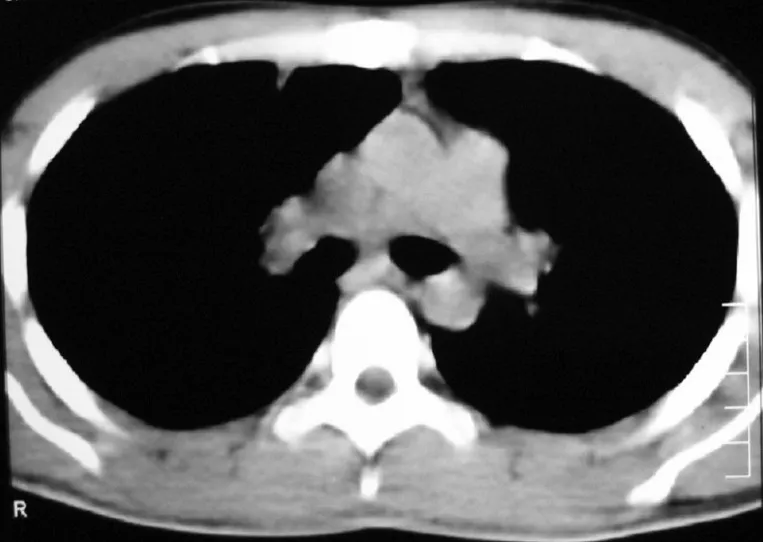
CT chest (2008) shows complete disappearance of the mass after chemo.
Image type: radiology (ct)